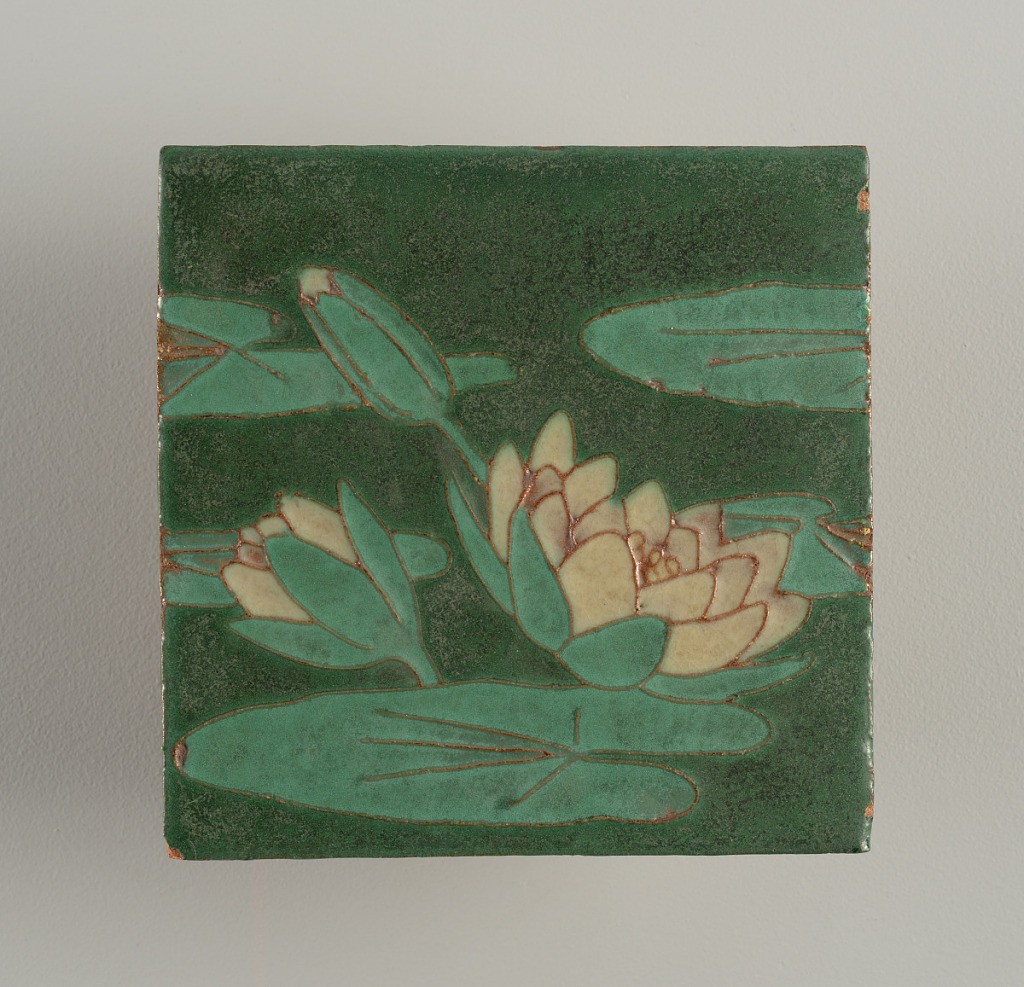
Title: Tile
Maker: Grueby Faience Company, Revere, Massachusetts, 1895–1908
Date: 1905–1909
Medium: Glazed earthenware
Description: White lily pad on green background